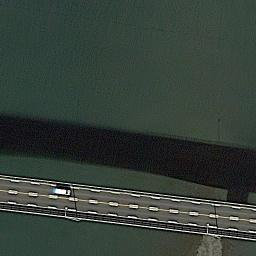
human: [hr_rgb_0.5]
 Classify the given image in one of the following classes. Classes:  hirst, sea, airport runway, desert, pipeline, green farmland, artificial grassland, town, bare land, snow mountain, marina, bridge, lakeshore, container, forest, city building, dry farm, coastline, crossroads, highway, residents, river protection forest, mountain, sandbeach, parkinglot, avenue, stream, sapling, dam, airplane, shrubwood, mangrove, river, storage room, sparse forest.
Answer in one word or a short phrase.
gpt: bridge